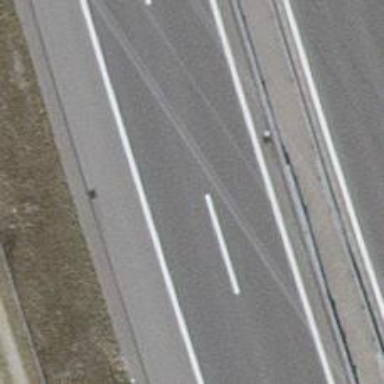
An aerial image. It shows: Asphalt motorway.